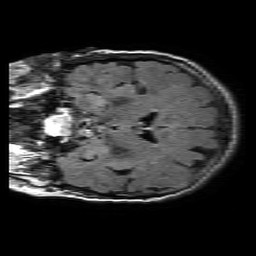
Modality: FLAIR
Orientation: coronal
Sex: female
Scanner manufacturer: philips
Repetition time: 11 s
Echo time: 0.125 s